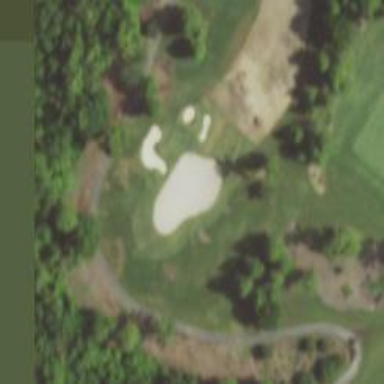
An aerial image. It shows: Golf hole.